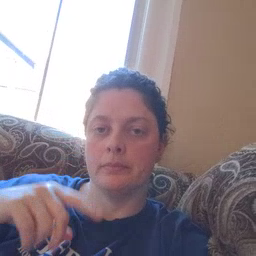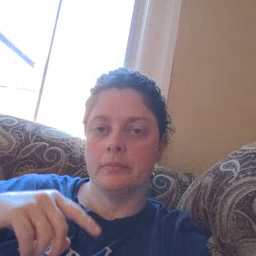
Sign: up